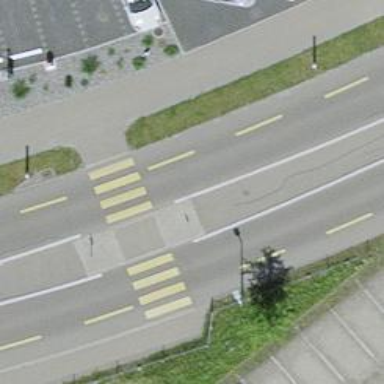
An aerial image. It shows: Uncontrolled road crossing with pedestrian island.